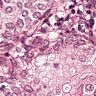
Metastatic tissue present: yes